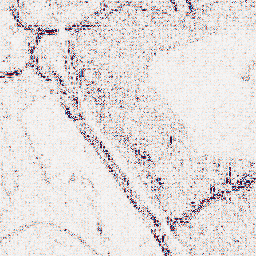
Category: wavelet
Decomposition family: wavelet_reverse_biorthogonal
Decomposition parameters: wavelet: rbio3.5
level: 1
Upsampling method: linear_exact
Upsampling parameters: scale: 8
Upsampling scale: 8